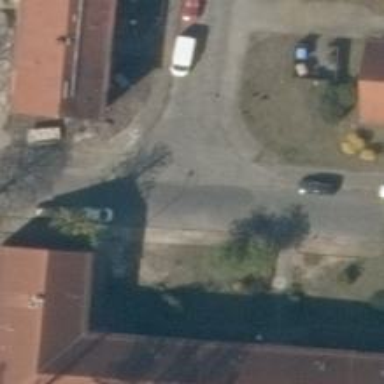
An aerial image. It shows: Residential road with sidewalks on both sides.